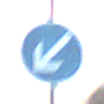
Verkehrszeichen: VorgeschriebeneVorbeifahrtLinks
Umgebung: Outdoor, RoadRail
Tageszeit: SunriseSunset
Wetter: PartlyCloudy
Licht: Natural
Jahreszeit: NotSpecified
Kontrast: LowContrast